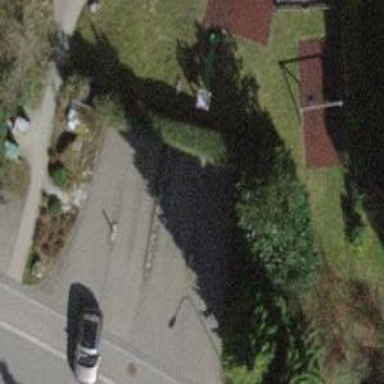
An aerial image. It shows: Parking area.